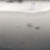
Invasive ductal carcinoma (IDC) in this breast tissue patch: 0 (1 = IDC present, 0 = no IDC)